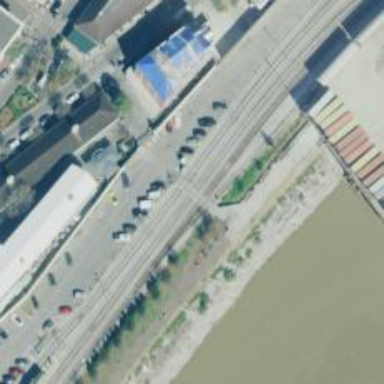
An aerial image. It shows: Railway crossing.